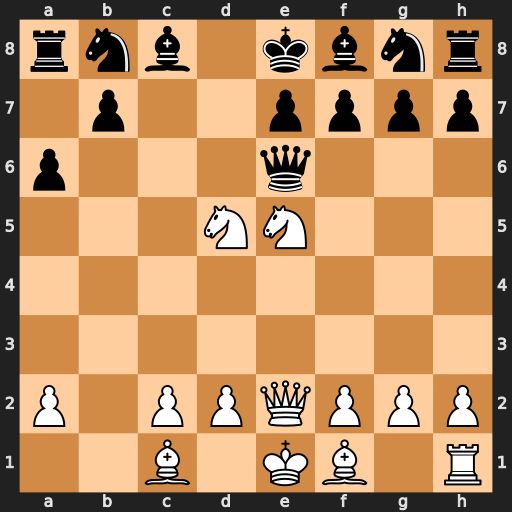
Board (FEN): rnb1kbnr/1p2pppp/p3q3/3NN3/8/8/P1PPQPPP/2B1KB1R
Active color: w
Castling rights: Kkq
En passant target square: -
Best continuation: Nc7+ Kd8 Nxe6+